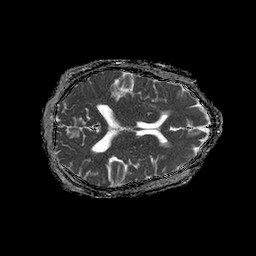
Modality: ADC
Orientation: axial
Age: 46
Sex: female
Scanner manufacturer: philips
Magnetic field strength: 1.5 T
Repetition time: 4.6 s
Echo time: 0.09059 s